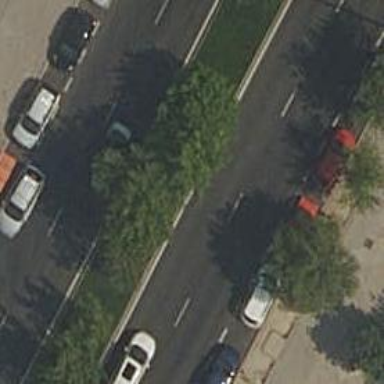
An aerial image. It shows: Pedestrian road.